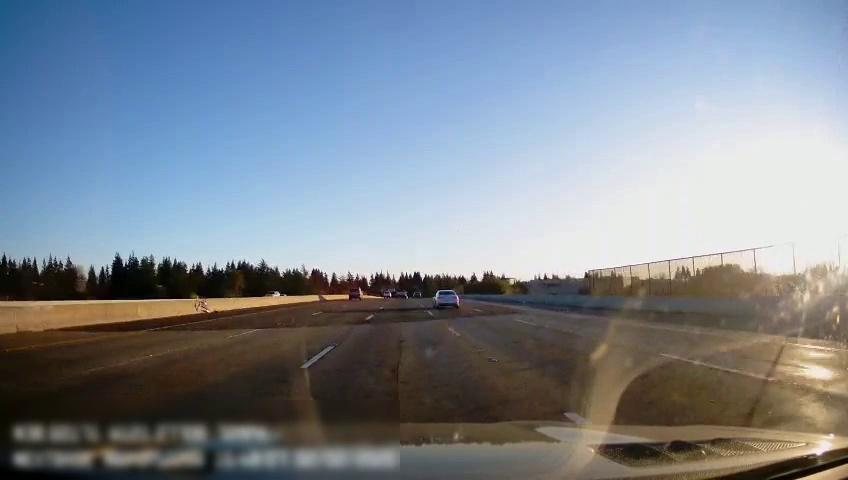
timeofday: Day
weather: Sunny
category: Drivable Space
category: Vehicles | SUV
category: Vehicles | Car
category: Vehicles | SUV
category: Vehicles | Truck
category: Lanes | Alternate Lane
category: Lanes | Alternate Lane
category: Lanes | Current Lane
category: Lanes | Current Lane
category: Lanes | Alternate Lane
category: Lanes | Alternate Lane